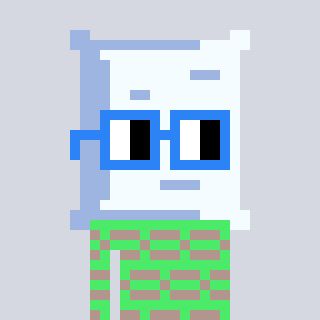
a pixel art character with square blue glasses, a pillow-shaped head and a teal-colored body on a cool background